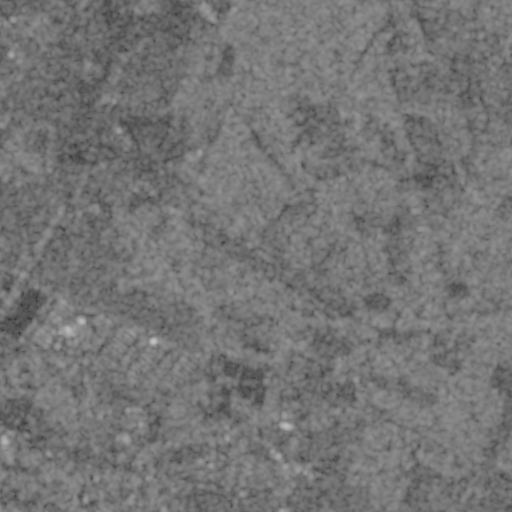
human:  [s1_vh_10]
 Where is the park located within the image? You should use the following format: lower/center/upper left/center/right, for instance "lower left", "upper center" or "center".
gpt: The park is located in the upper center of the image.
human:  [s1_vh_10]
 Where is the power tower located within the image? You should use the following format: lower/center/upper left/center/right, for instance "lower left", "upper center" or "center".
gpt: The power tower is located in the lower left of the image.
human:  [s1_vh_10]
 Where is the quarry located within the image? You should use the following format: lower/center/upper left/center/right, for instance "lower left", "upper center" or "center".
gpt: The quarry is located in the lower left of the image.
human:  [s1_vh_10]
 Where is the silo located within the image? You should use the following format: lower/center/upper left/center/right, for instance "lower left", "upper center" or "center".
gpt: The silo is located in the center left of the image.
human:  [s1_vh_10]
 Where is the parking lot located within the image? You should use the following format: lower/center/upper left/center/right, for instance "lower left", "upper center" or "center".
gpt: There is no parking lot in the image.

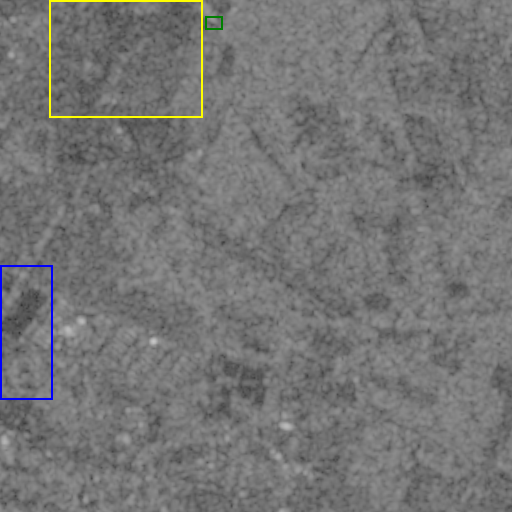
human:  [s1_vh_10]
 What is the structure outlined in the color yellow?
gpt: The structure outlined in yellow is a crop field.
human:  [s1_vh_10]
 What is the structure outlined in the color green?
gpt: The structure outlined in green is a parking lot.
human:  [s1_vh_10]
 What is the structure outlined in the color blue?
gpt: The structure outlined in blue is a quarry.
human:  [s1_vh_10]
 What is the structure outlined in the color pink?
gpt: There is no pink outline.